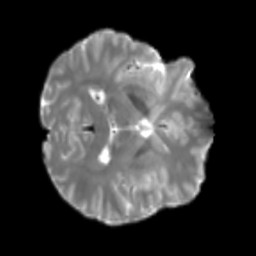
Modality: T2w
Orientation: axial
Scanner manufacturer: siemens
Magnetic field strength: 3 T
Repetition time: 4 s
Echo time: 0.0594 s